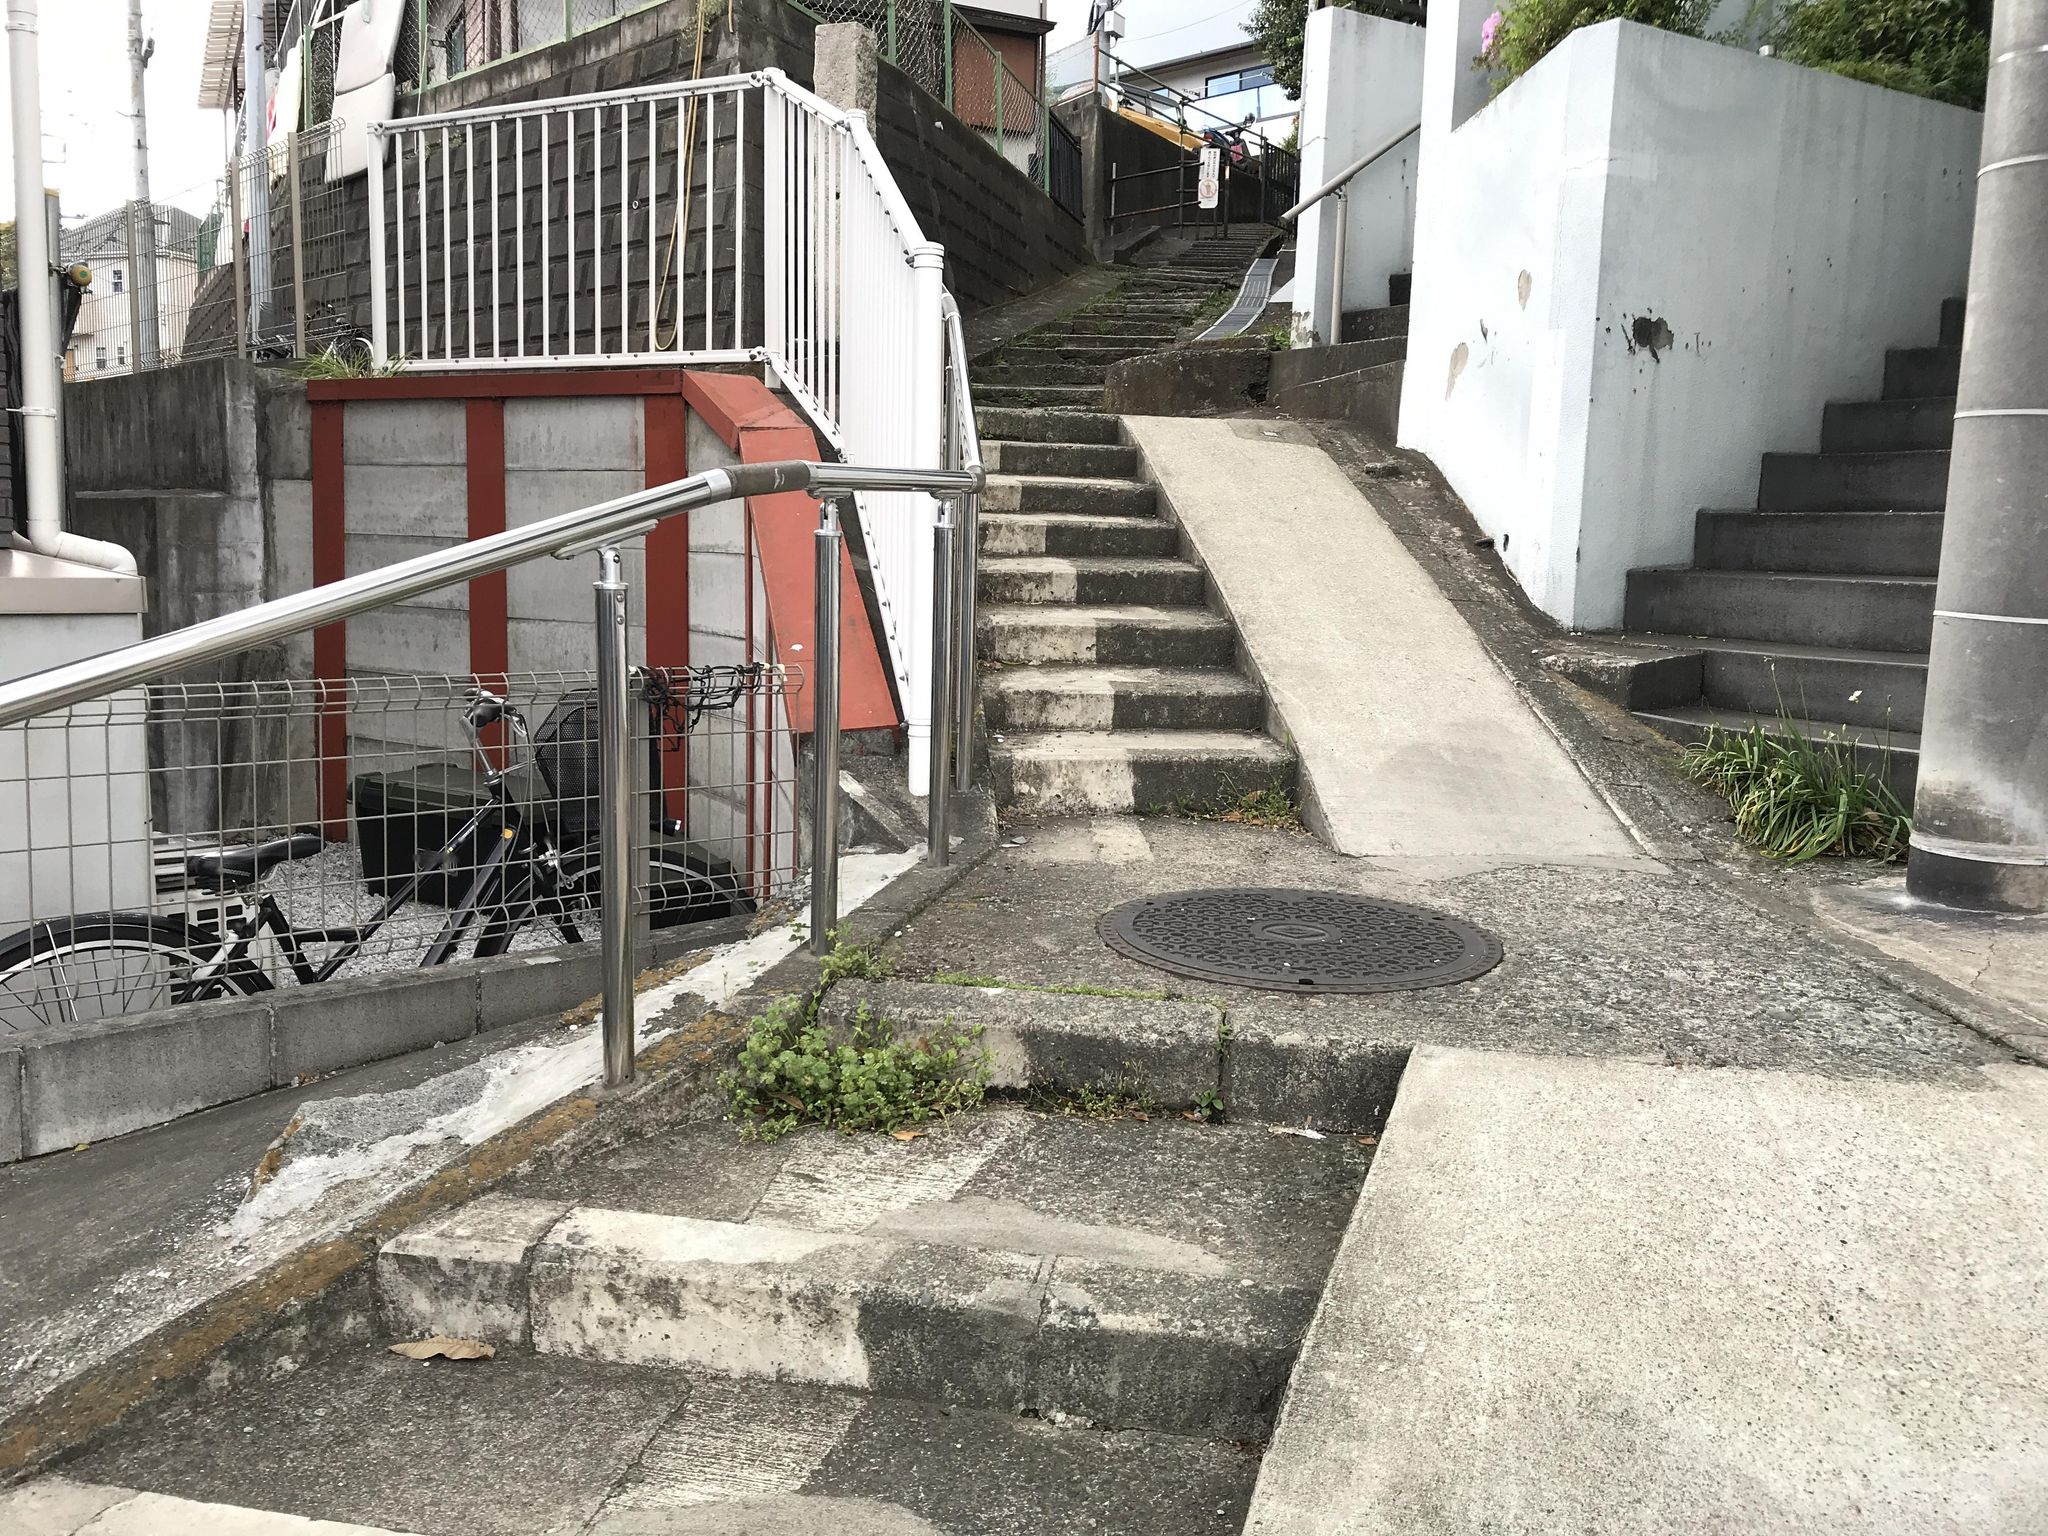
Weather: snowy
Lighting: day
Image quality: good
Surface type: walking surface
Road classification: steps, residential, footway
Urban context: urban centre
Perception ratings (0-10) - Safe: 2.27, Lively: 4.29, Beautiful: 2.12, Boring: 1.28, Depressing: 1.31, Wealthy: 4.21